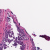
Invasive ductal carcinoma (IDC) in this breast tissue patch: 0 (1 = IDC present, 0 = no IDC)